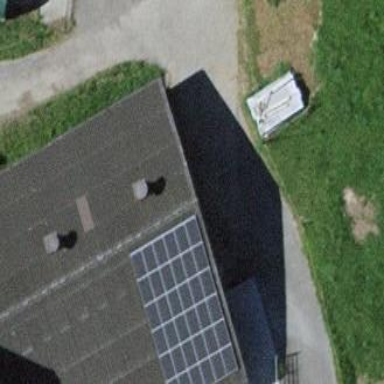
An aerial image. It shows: Solar power generator.